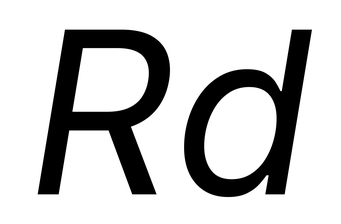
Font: Inter-Italic_Italic